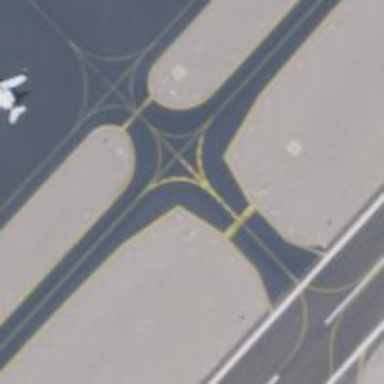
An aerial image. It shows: Asphalt taxiway at the airport.